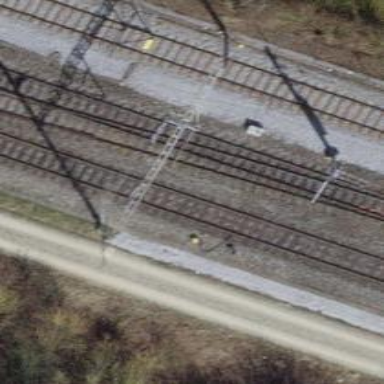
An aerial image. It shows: Single-track railway with electrified contact lines.